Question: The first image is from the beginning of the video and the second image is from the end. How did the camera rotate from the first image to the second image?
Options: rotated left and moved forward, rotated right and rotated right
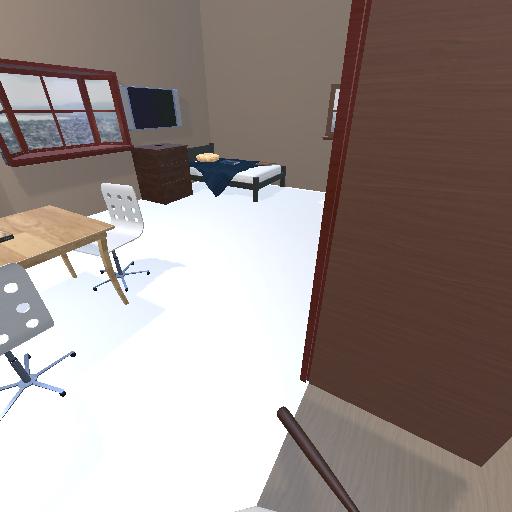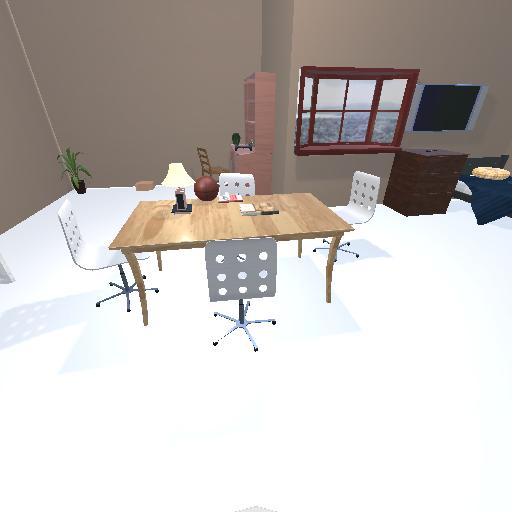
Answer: rotated left and moved forward